Question: I'd like to refresh the table located under the History tab whenever I enter new data under Payments. I tried adding an onclick macro when History tab is clicked but the new macro editor in Access 2010 confuses me.
As can be seen in the picture below, I've already added a fourth entry in Payments subform and the new entry does not show up in the table under History Tab.
I think Refresh or requery is the way to go but I don't know how to set it up to get it to work. Any help would be appreciated.

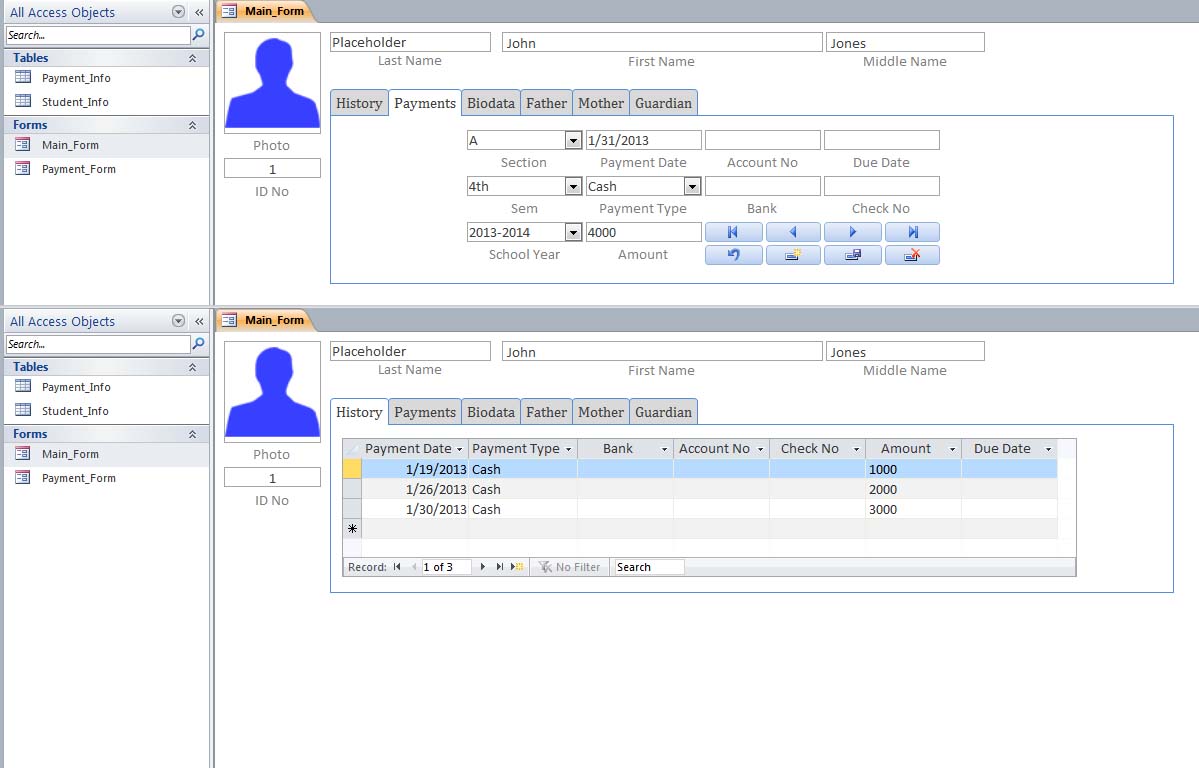
Answer: The best place to run the requery would be the After Update event for the payments subform.
'''
Private Sub Form_AfterUpdate()
Me.Parent.HistorySubformConrolName.Form.Requery
End Sub
'''
Make sure you use the name of the subform control, not the name of the form contained. See <URL>
Creating events: <URL>
EDIT in this particular case:
'''
Me.Parent.Payment_Info.Form.Requery
'''